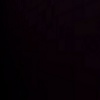
Label: space